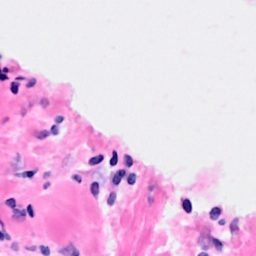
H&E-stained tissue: Breast